Field crop: maize
Growth stage: 2
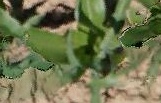
Species: maize